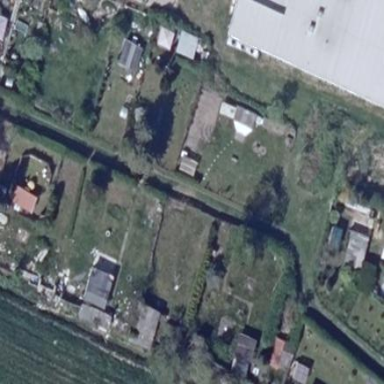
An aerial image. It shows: Area designated for allotments.